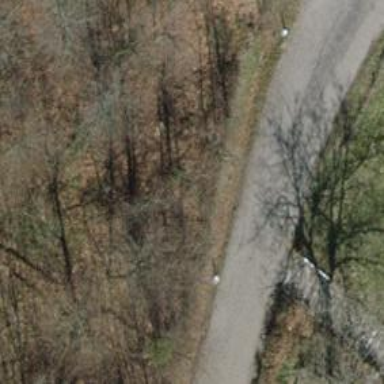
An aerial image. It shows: Unclassified road with asphalt surface.